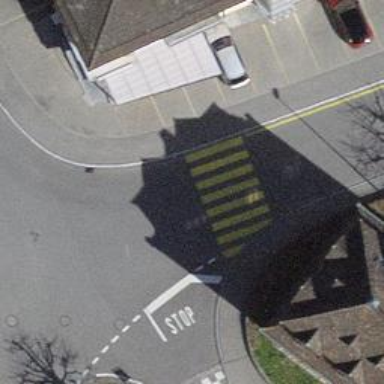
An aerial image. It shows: Uncontrolled zebra crossing with zebra markings.